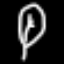
Label: leaf